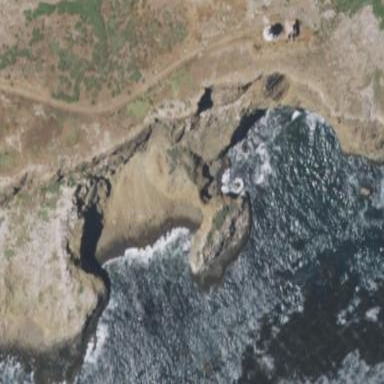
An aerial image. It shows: Natural rock reef.